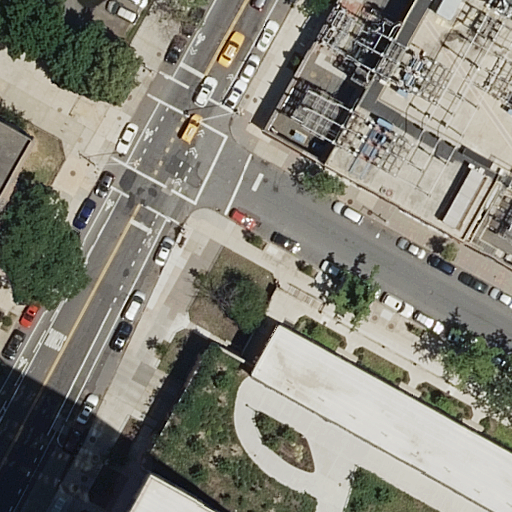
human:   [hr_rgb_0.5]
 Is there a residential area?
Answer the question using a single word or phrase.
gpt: yes

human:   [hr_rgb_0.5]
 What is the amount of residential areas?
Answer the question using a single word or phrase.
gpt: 1

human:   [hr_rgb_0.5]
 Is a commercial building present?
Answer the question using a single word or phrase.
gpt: no

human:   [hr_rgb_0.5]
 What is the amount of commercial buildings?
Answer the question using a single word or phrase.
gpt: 0

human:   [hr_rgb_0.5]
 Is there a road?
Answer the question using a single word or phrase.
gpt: yes

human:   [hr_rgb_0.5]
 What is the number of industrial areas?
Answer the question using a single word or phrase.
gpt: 1

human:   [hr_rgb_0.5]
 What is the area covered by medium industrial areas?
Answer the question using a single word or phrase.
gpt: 0m2

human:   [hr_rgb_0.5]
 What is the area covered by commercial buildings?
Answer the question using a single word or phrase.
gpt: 0m2

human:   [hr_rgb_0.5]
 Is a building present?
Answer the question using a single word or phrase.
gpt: yes

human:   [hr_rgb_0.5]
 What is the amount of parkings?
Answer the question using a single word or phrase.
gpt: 1

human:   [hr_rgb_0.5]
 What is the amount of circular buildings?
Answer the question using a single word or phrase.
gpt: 0

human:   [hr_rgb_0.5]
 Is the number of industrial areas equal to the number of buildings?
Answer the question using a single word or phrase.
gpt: no

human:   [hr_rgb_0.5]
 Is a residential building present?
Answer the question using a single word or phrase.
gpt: yes

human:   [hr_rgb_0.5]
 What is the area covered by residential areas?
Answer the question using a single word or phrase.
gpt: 7523m2

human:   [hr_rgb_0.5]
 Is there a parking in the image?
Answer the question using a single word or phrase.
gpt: yes

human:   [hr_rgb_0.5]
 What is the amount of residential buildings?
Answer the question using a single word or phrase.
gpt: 5

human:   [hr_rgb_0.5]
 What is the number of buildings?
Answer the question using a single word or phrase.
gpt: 5

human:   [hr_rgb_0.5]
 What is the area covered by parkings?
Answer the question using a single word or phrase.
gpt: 302m2

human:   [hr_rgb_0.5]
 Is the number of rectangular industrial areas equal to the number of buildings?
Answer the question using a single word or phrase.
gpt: no

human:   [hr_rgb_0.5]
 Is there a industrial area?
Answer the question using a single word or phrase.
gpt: yes

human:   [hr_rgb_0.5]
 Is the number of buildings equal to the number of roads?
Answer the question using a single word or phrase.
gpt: yes

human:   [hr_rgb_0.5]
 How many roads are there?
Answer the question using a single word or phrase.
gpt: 5

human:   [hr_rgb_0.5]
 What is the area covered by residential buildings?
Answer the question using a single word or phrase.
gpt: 2771m2

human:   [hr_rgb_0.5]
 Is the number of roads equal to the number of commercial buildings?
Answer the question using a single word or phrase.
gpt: no

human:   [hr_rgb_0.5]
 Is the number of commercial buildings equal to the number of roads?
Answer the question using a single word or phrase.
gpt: no

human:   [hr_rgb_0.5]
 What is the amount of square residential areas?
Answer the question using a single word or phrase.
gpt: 0

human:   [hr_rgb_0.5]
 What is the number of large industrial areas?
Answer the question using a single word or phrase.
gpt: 1

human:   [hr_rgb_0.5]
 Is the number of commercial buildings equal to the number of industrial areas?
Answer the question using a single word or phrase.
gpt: no

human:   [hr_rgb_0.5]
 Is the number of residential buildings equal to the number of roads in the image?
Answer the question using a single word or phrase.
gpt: yes

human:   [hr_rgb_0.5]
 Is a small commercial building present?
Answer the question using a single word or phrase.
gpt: no

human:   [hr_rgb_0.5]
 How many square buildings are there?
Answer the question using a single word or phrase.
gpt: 0

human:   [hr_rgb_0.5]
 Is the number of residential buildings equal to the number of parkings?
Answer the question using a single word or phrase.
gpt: no

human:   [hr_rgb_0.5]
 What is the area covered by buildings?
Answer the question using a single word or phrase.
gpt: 2771m2

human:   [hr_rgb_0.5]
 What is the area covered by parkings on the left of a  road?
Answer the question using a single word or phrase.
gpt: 302m2

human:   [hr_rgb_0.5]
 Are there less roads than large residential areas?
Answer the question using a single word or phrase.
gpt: no

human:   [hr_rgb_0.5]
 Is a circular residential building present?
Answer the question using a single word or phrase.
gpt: no

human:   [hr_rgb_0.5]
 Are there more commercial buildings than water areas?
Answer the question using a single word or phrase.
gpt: no

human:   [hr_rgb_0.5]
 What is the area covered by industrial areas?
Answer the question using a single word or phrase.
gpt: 10218m2

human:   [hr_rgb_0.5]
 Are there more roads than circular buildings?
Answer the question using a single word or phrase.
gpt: yes

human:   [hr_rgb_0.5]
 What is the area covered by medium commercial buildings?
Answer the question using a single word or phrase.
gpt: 0m2

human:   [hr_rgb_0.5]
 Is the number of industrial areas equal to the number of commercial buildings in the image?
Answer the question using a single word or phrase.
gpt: no

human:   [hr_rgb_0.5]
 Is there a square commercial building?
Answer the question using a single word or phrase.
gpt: no

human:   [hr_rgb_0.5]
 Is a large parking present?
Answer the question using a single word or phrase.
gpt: no

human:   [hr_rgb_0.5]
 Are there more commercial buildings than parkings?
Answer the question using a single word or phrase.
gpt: no

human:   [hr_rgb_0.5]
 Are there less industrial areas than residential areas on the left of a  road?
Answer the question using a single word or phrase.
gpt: no

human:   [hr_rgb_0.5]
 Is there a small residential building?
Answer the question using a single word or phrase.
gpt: yes

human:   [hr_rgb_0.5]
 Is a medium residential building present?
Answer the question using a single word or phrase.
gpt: yes

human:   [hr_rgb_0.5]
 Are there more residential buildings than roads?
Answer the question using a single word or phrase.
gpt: no

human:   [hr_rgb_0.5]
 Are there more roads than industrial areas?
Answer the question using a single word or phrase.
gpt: yes

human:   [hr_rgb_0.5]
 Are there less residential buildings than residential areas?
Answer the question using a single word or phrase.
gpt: no

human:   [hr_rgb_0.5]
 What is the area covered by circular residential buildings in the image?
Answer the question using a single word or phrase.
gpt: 0m2

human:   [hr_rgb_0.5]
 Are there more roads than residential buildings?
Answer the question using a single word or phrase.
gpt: no

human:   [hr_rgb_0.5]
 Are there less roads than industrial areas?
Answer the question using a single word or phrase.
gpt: no

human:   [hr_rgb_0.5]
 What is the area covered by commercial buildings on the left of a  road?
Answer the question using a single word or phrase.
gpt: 0m2

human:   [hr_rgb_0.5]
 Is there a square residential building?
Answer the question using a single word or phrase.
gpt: no

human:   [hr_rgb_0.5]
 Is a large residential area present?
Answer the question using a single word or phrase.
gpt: yes

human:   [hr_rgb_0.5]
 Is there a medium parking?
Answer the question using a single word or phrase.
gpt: yes

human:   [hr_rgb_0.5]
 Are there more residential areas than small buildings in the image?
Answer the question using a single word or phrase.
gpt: no

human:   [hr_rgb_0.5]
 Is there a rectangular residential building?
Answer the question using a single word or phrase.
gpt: yes

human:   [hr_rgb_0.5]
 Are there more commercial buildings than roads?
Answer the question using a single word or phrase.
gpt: no

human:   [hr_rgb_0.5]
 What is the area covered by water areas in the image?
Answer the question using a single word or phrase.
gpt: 0m2

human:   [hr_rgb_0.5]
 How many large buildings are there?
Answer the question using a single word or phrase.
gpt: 2

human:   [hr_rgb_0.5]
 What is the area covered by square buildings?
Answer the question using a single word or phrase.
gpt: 0m2

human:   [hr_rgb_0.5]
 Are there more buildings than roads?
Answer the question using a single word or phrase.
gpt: no